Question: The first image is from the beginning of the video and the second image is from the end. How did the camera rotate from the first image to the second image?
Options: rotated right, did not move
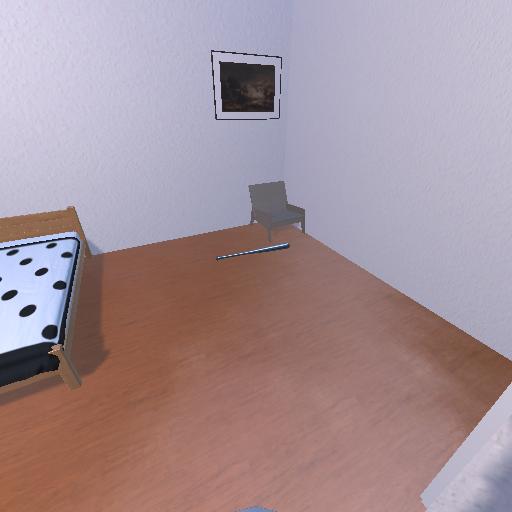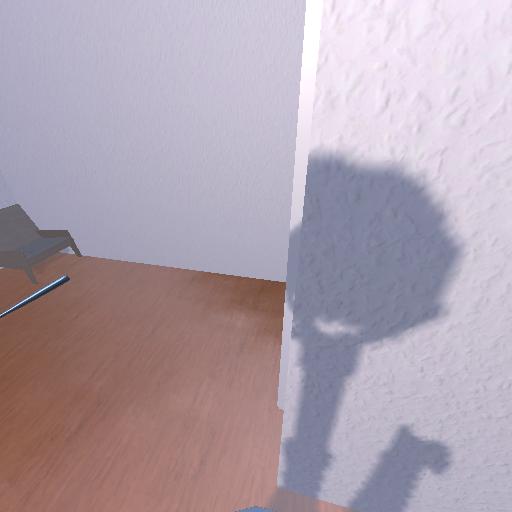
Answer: rotated right